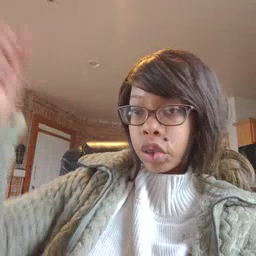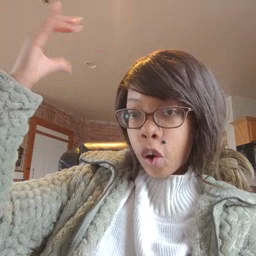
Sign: shower